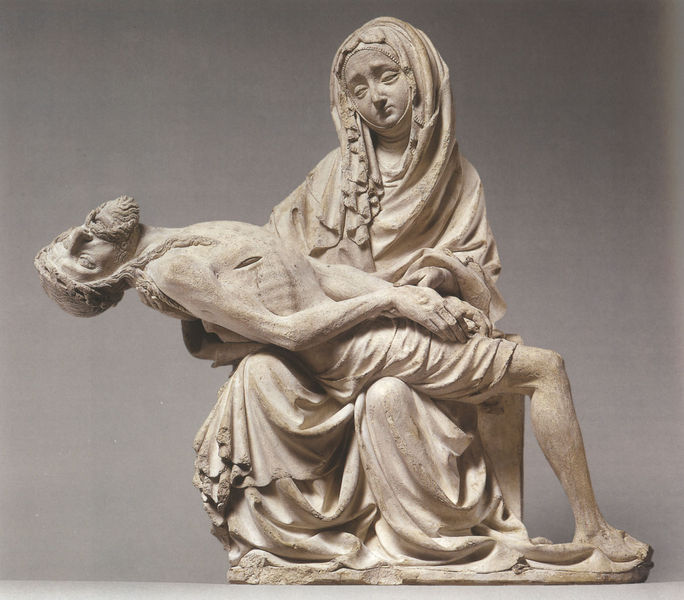
Titel: Pietà
Institution: New York, The Metropolitan Museum of Art, The Cloisters
Schlagwörter: hand, körper, mann, nackt, nackter, umhang, wunde, frau, grau, haar, kleid, köpfe, marmor, mund, nase, weiss, tuch, bart, arm, arme, augen, falten, gesicht, halten, leiche, stein, tod, tot, trauer, gewand, haare, mutter, traurig, skulptur, statue, beine, bein, liegen, figuren, kopftuch, faltenwurf, plastik, knie, foto, rippen, nonne, christus, jesus, kreuzigung, leichnam, pieta, sterben, wunden, leiden, dornen, heilige, maria, dornenkrone, sohn, christi, tucj, rippe, andachtsbild, abnahme, mal, pietas, kop, wundw, leidensbild, ripen, philosphia